【题型】填空题　【知识点】解析几何　【难度】easy
已知 $F_1(-c,0), F_2(c,0)$ 为双曲线 $C: \frac{x^2}{a^2} - \frac{y^2}{b^2} = 1 \, (a > 0, \, b > 0)$ 的两个焦点，$P$ 为 $C$ 虚轴的一个端点，$\angle F_1PF_2 = 120^\circ$，则 $C$ 的渐近线方程为 \underline{\hspace{5cm}} .
【解答】

\noindent \textbf{【答案】} $y=\pm\dfrac{\sqrt{2}}{2}x$

\vspace{0.2cm}
\noindent \textbf{【分析】} 由题意可得出$\triangle PF_2F_2$为等腰三角形，结合$\tan\angle PF_1F_2=\dfrac{b}{c}=\dfrac{\sqrt{3}}{3}$求出$a^2=2b^2$，即可求得答案.

\vspace{0.2cm}
\noindent \textbf{【解析】} 由题意知$|OP|=b,|OF_1|=c$，而$\angle F_1PF_2=120^\circ$，
结合双曲线的对称性可知$\triangle PF_2F_2$为等腰三角形，则$\angle PF_1F_2=30^\circ$，
故$\tan\angle PF_1F_2=\dfrac{b}{c}=\dfrac{\sqrt{3}}{3}$，结合$c^2=a^2+b^2$可得$a^2=2b^2$，
故$C$的渐近线方程为$y=\pm\dfrac{b}{a}x=\pm\dfrac{\sqrt{2}}{2}x$，
故答案为：$y=\pm\dfrac{\sqrt{2}}{2}x$

\vspace{0.2cm}

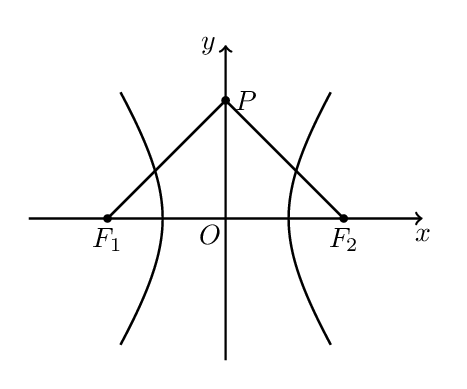